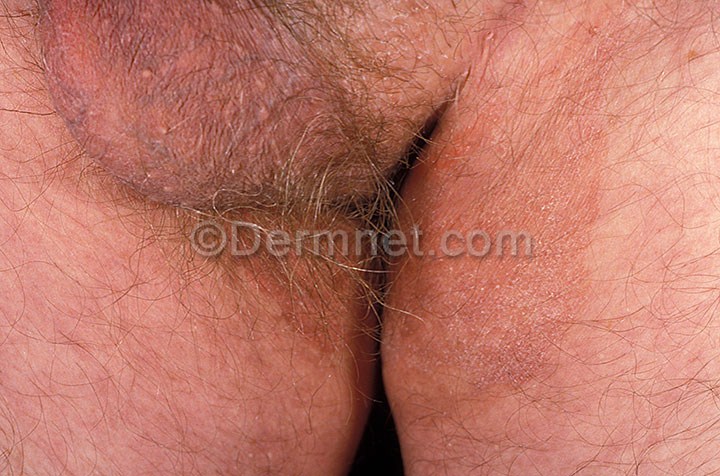
Disease: Tinea Ringworm Candidiasis and other Fungal Infections